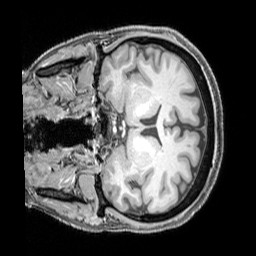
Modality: T1w
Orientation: coronal
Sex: female
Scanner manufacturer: siemens
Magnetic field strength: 3 T
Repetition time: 2.3 s
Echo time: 0.00226 s